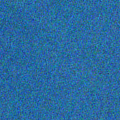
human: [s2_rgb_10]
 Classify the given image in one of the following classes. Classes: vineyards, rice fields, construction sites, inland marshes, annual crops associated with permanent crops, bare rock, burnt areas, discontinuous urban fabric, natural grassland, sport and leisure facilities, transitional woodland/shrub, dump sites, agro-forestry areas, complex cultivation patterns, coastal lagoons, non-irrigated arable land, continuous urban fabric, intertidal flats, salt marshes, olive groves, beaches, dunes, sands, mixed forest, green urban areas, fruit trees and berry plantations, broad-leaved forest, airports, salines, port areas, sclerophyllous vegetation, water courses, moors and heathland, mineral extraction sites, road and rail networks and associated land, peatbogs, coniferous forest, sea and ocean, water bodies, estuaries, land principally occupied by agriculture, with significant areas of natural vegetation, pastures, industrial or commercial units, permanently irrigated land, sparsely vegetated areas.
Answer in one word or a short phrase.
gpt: sea and ocean